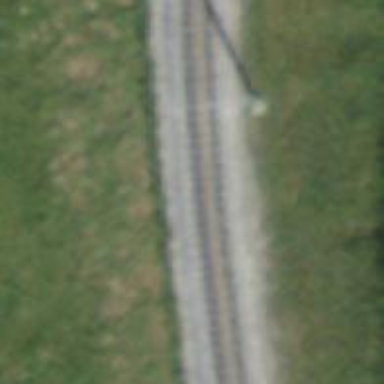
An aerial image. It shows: Narrow-gauge railway with 1 track. The tracks are electrified with contact line.